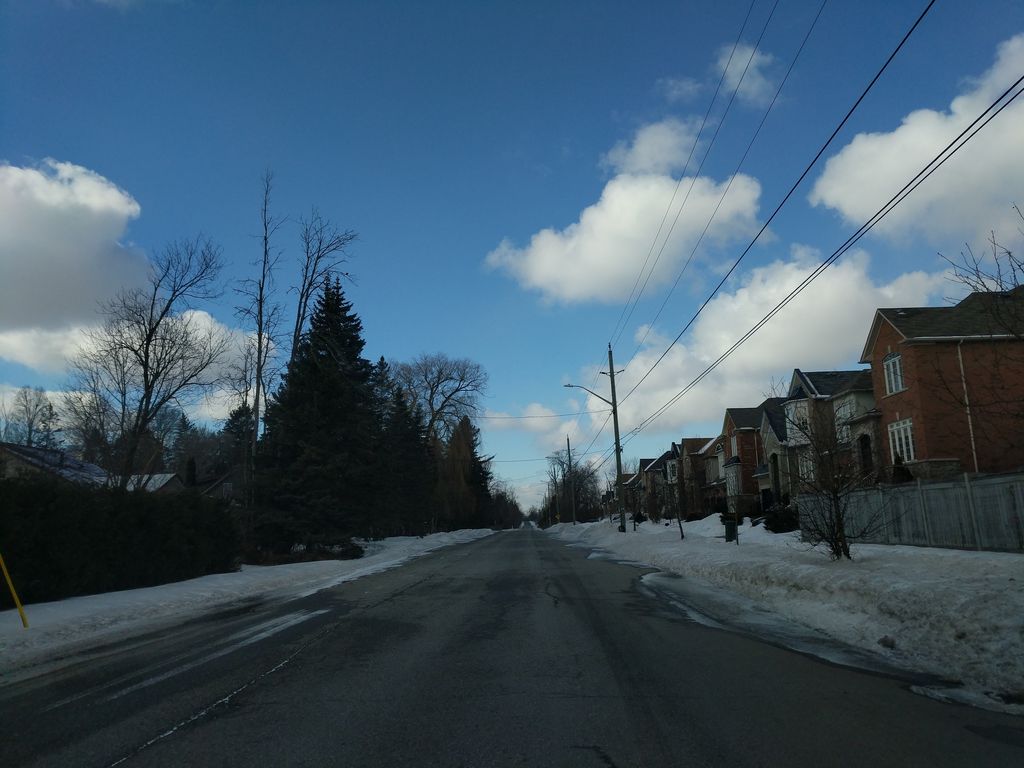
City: toronto